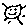
Label: sun